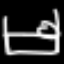
Label: bed